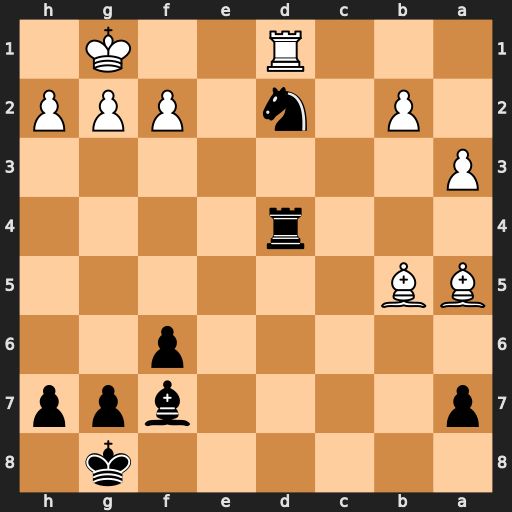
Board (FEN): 6k1/p4bpp/5p2/BB6/3r4/P7/1P1n1PPP/3R2K1
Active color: b
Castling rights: -
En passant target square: -
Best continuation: Nf3+ Kf1 Rxd1+